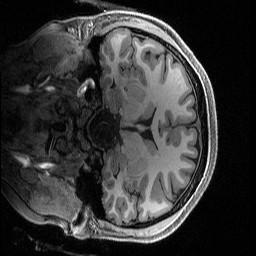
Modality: T1w
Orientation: coronal
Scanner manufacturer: siemens
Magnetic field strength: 3 T
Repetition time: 2.5 s
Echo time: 0.0029 s